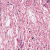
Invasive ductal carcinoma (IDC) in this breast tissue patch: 0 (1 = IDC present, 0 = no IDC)